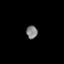
Tissue: prostate
Cell type: T cells
Senescence score: 0.7999
Nuclear area (px): 142
Mean DAPI intensity: 129.493